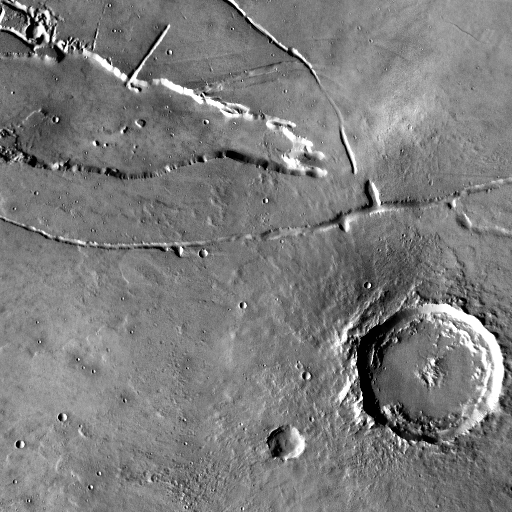
Crater classes present: Background, Other, Layered